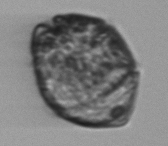
Label: Margalefidinium